Aerial crown-view tile of a tropical tree (Barro Colorado Island, Panama), acquired 20250317:
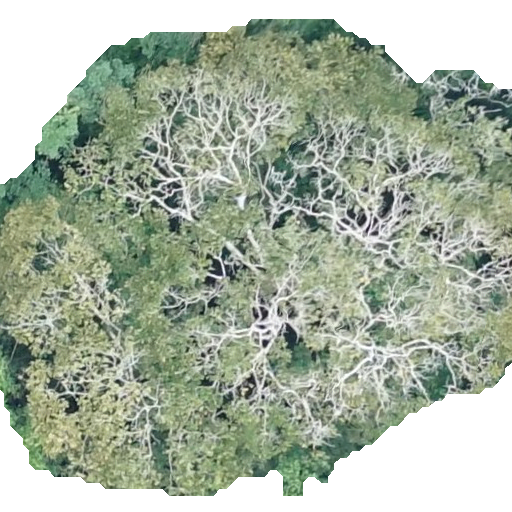
Species: Dipteryx oleifera
GBIF accepted scientific name: Dipteryx oleifera
Crown area: 312.593 m²